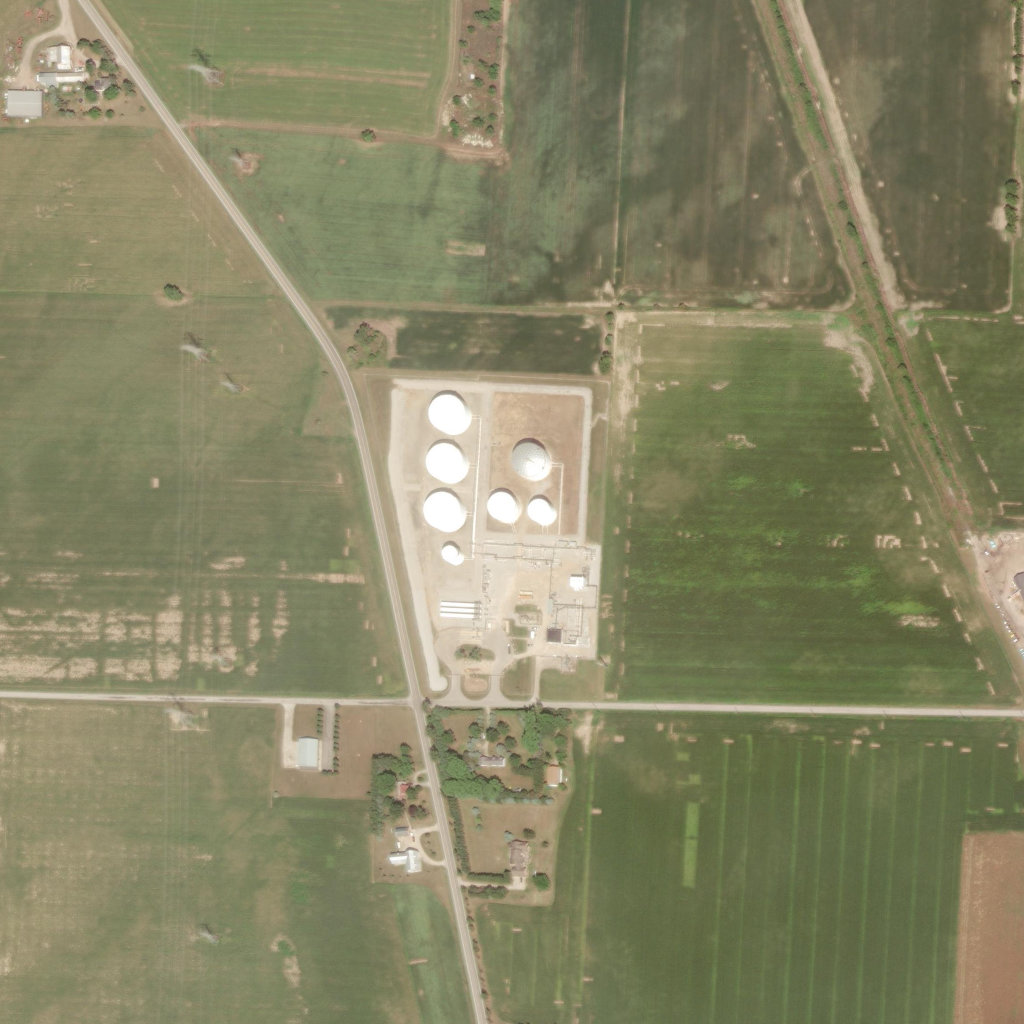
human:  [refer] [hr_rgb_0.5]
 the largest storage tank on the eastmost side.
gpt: <box>[[50, 43, 54, 47, 0]]</box>